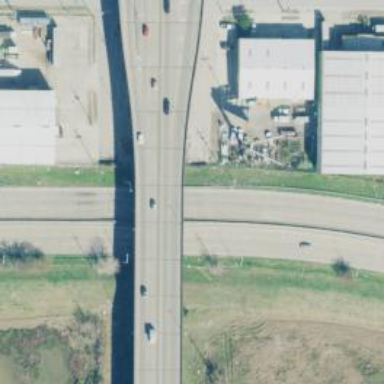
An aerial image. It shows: Trunk_link highway on bridge.